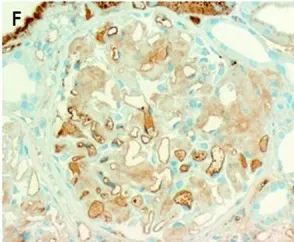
Panel of photomicrographs derived from the presented renal biopsy case. But not kappa. Light chain deposits (400x); (images provided by Maike Buettner-Herold, M.
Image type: pathology (immunostaining)